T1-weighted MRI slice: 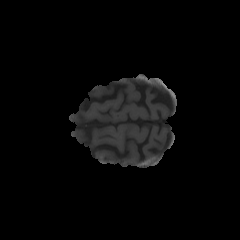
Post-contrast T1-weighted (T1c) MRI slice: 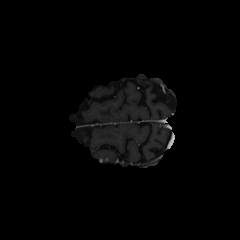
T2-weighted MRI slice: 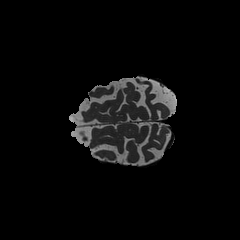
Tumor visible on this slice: no